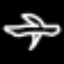
Label: airplane